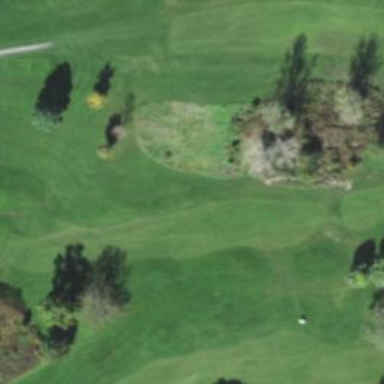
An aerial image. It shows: Scenic golf fairway.